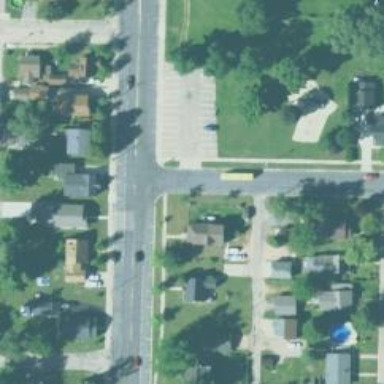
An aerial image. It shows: Residential area with tertiary road having asphalt surface. The road has separate sidewalks.